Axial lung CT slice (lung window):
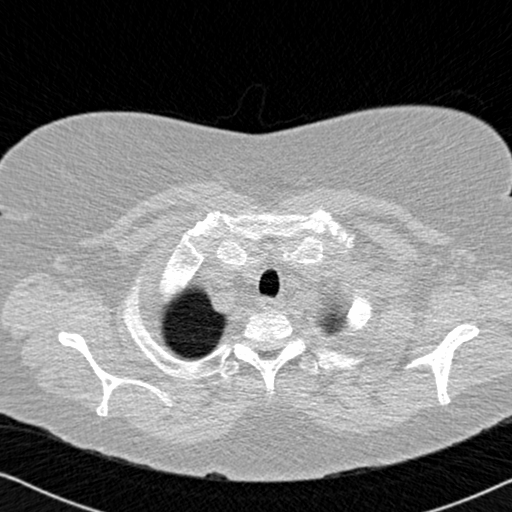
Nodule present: no